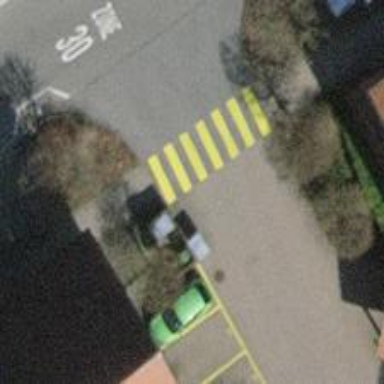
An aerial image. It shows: Kerb barrier.